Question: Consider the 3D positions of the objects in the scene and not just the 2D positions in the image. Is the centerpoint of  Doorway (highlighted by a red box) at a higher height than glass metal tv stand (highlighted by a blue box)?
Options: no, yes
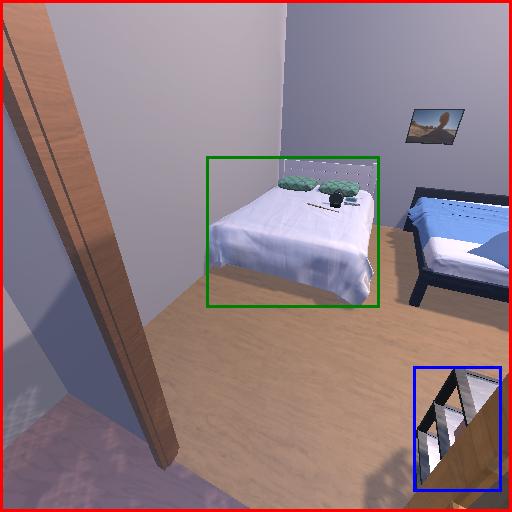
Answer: no